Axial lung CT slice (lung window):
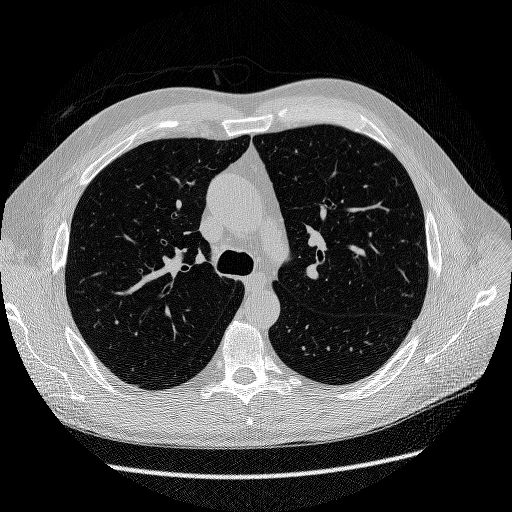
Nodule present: no